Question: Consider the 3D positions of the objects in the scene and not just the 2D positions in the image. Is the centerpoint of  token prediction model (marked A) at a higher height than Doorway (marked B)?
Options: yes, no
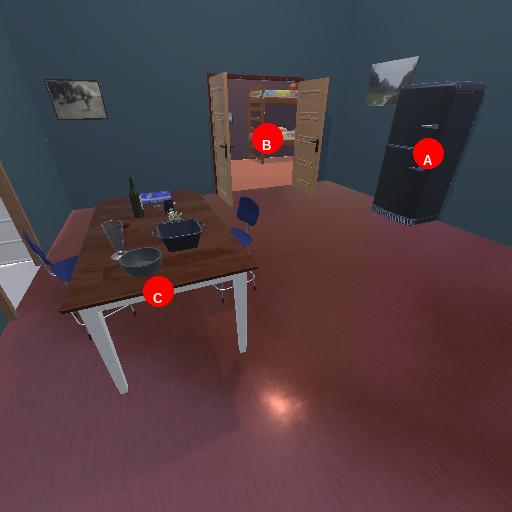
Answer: yes